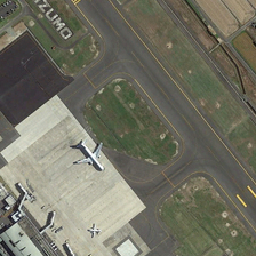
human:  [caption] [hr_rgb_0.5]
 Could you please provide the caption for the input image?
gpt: There are many lawns on both sides of the runway.

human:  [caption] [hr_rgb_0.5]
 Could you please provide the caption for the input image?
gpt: The plane is on the runway.

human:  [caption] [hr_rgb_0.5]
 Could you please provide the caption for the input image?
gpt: A plane is on the runway.

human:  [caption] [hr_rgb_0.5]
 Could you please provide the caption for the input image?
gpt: There are many lawns on both sides of the runway.

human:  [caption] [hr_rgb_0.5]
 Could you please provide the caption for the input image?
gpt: There are many lawns on both sides of the runway.